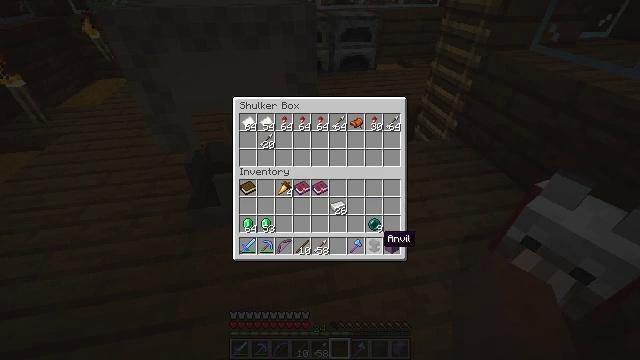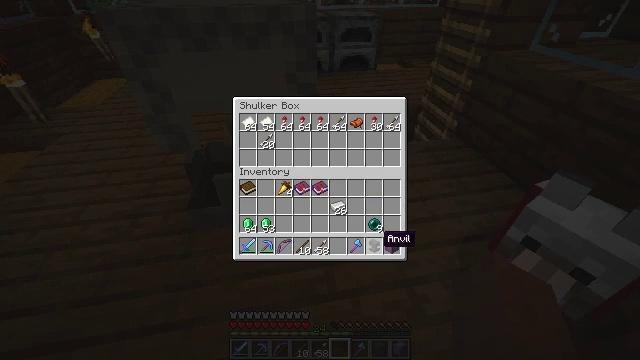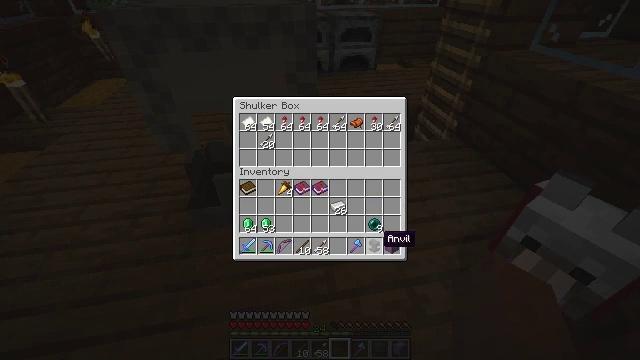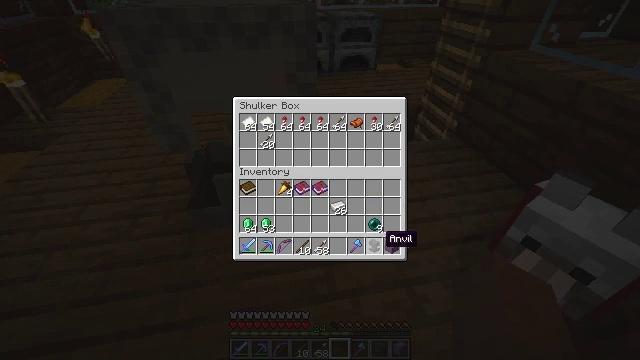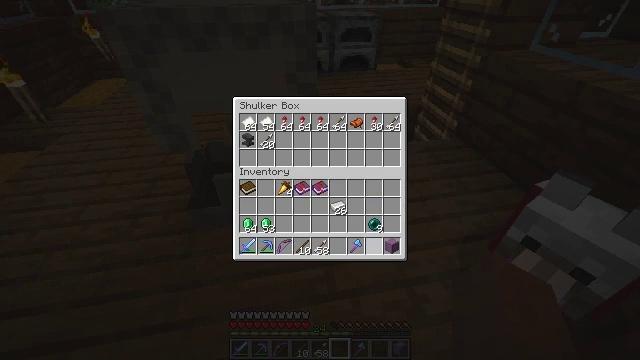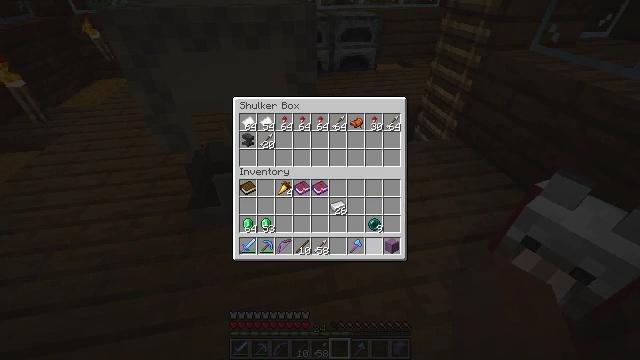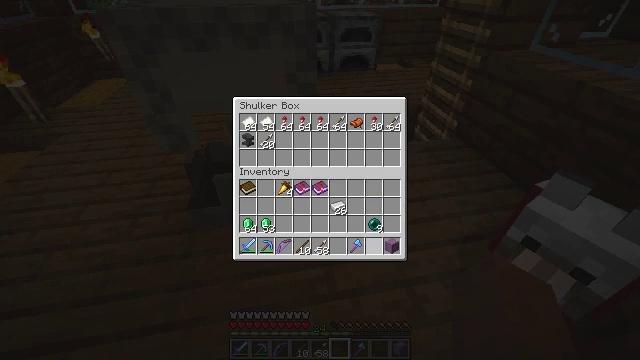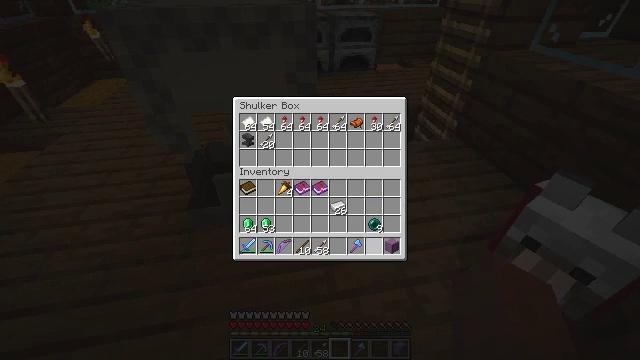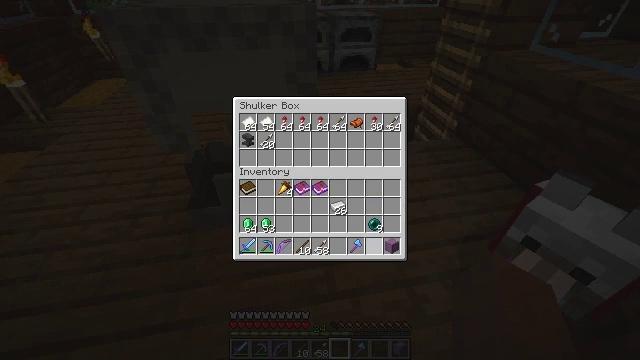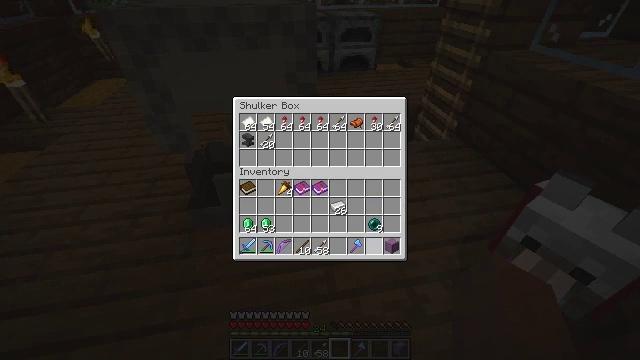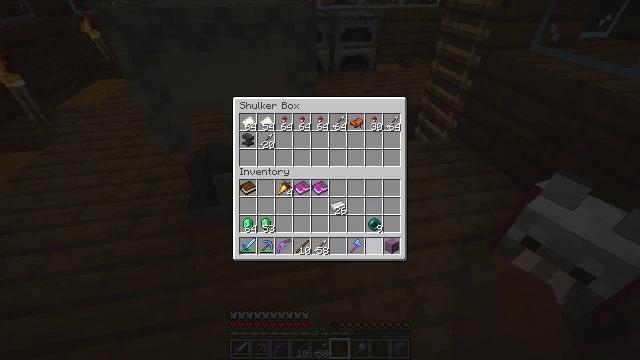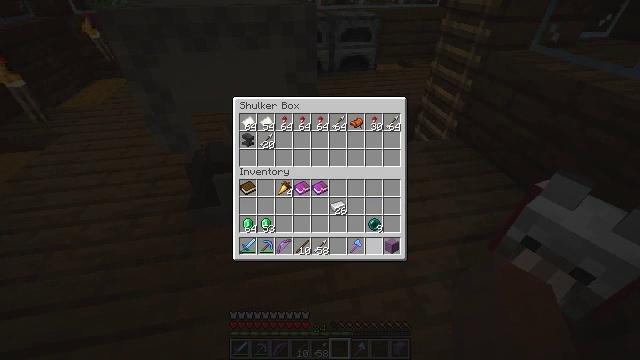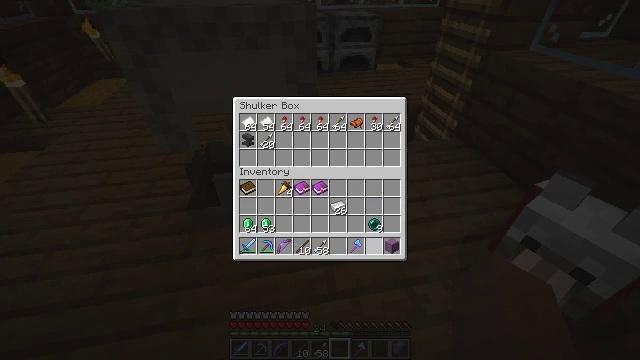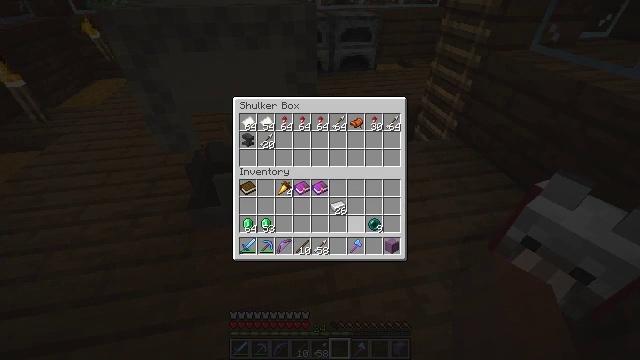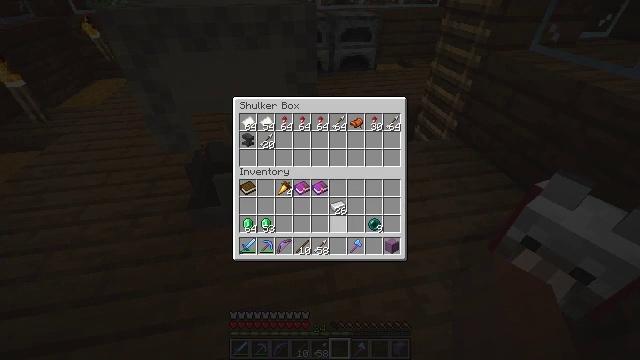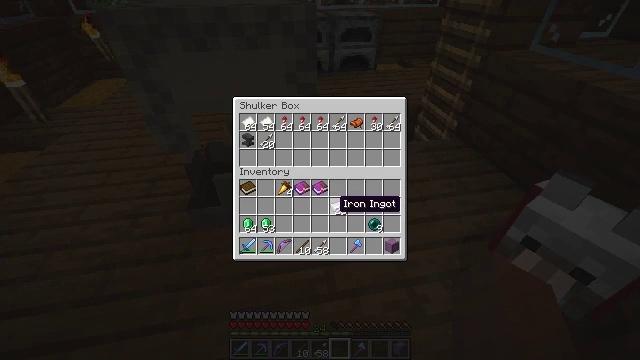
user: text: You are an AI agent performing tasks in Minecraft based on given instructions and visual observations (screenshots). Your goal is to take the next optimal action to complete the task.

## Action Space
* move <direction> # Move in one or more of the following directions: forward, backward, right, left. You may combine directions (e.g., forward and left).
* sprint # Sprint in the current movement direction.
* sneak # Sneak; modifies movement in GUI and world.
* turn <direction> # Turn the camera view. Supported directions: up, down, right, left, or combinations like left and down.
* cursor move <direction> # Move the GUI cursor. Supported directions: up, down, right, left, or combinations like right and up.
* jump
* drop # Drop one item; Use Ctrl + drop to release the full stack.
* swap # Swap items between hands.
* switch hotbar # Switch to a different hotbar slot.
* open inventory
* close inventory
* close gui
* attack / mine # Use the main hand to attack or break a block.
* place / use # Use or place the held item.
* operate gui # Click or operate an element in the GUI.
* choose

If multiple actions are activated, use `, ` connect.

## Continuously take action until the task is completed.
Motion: motion action
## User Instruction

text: Retrieve the light gray shulker box from the ground.
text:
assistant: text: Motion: sneak
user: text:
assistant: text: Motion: sneak
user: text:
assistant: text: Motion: sneak
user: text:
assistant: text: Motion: sneak, operate gui
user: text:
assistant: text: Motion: sneak, operate gui
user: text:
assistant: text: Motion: sneak
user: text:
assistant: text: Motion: sneak
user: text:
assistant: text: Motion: sneak
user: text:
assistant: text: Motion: sneak
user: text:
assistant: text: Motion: sneak
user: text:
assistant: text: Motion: sneak
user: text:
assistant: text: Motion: sneak
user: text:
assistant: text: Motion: sneak, cursor move left and up
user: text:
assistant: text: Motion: sneak, cursor move left and up
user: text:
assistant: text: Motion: sneak
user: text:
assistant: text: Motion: sneak
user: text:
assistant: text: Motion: sneak
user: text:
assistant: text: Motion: sneak
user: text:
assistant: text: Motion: sneak
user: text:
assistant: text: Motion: sneak
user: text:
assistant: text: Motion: sneak
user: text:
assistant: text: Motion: sneak
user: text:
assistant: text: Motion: sneak
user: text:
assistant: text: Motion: sneak
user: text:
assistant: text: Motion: sneak
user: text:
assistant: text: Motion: sneak
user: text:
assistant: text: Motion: sneak
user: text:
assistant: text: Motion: sneak
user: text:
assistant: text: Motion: sneak
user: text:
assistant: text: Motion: sneak